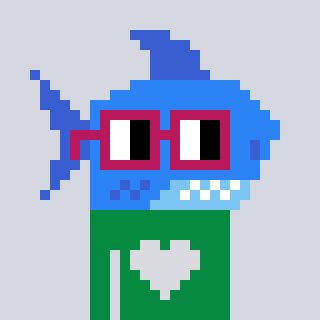
a pixel art character with square dark red glasses, a shark-shaped head and a green-colored body on a cool background